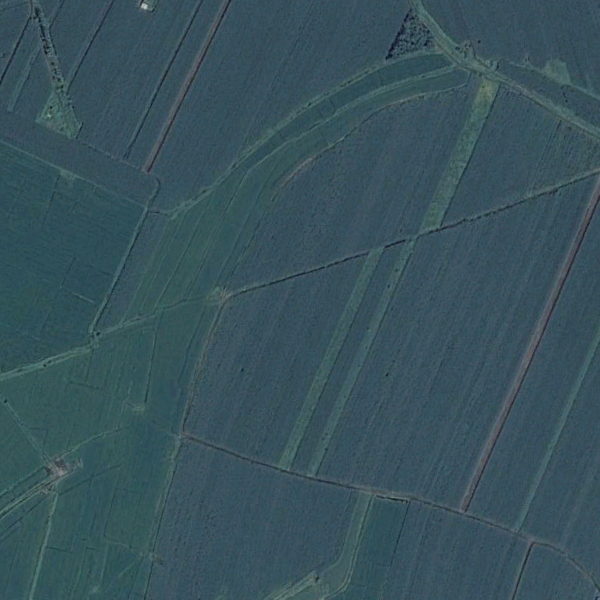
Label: Farmland